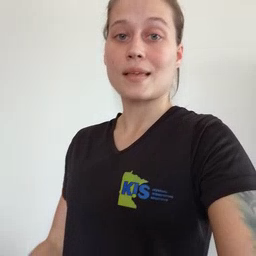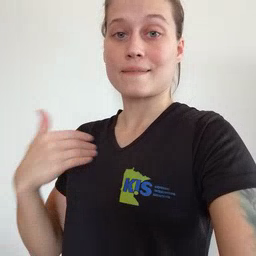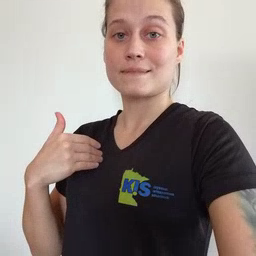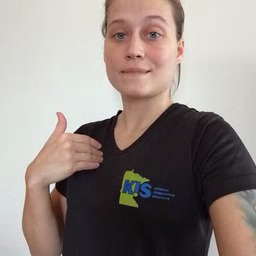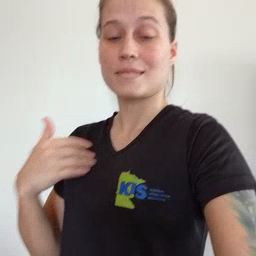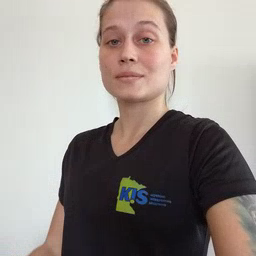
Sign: have